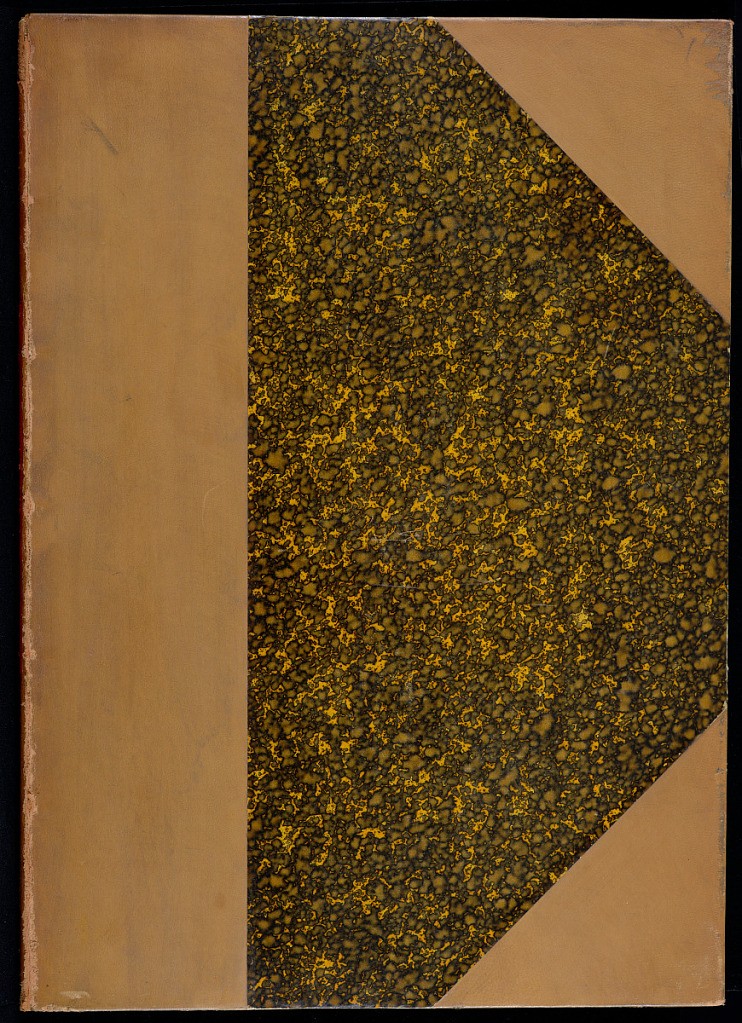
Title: Album of Ornamental Trophy Designs
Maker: Henri Sallembier, French, ca. 1753 - 1820
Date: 1775–80
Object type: Album
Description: Album of ornamental trophy and arabesque designs featuring vignettes of attributes often within clouds or within a suggested landscape after designs by Henri Sallembier and etched in the crayon manner in red ink under the direction of and published by Louis-Marin Bonnet.